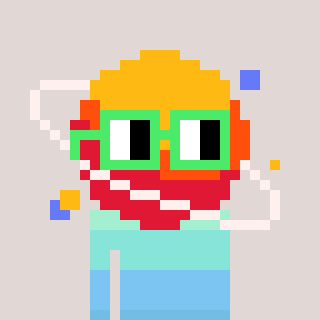
a pixel art character with square light green glasses, a saturn-shaped head and a grayscale-colored body on a warm background